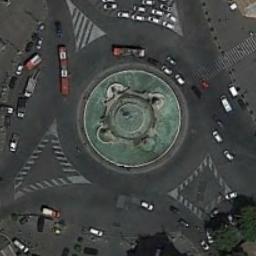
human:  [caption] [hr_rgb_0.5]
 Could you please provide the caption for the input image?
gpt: The roundabout connects some roads and lots of cars are driving on the roundabout .

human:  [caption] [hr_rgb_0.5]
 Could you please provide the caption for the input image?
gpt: The roundabout is next to some trees .

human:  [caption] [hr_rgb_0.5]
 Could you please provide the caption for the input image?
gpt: There are many moving and waiting vehicles at the roundabout, And many cars are parked in the open space beside the roundabout .

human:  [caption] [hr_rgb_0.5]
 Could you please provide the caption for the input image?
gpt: There are many cars at the roundabout .

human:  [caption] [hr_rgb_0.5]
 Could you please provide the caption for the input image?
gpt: There are some cars around the roundabout .